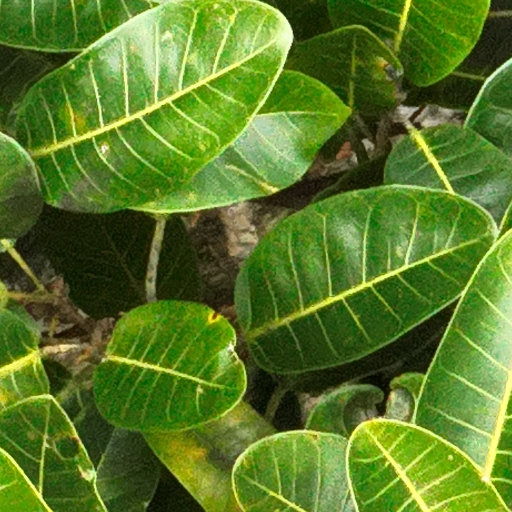
Species: Ficus insipida
GBIF accepted scientific name: Ficus insipida
Crown area (m\u00b2): 549.575